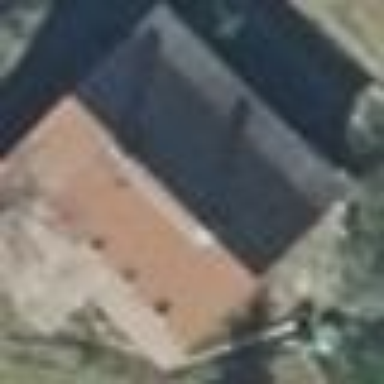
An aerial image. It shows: Gabled house with red roof oriented along its length.